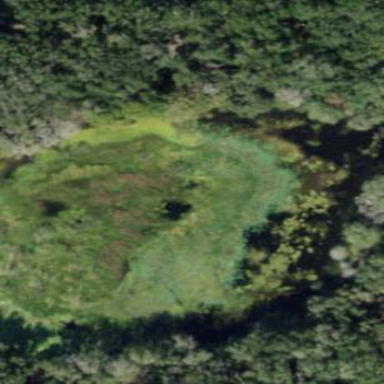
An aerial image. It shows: Marshy wetland area.